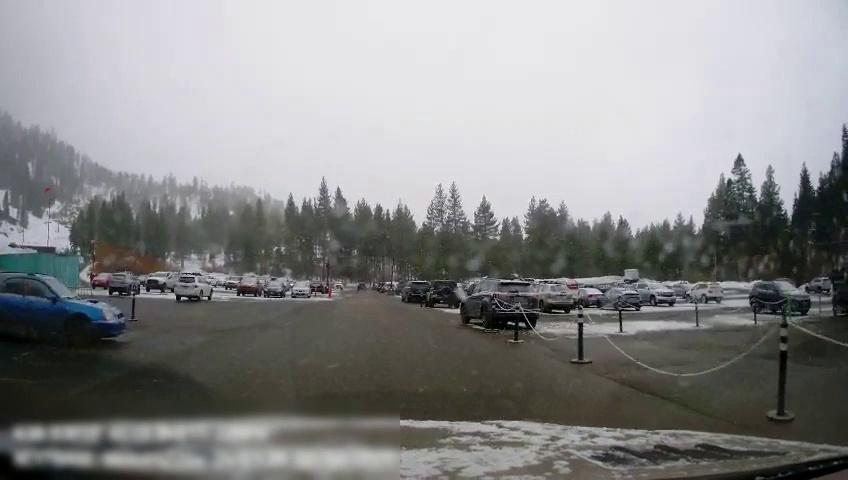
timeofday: Day
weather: Snowy
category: Vehicles | SUV
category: Vehicles | Car
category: Vehicles | SUV
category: Vehicles | SUV
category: Vehicles | Car
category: Vehicles | Car
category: Vehicles | SUV
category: Vehicles | Truck
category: Vehicles | SUV
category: Vehicles | SUV
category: Vehicles | SUV
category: Vehicles | Truck
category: Vehicles | Car
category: Vehicles | Car
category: Vehicles | SUV
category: Vehicles | SUV
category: Vehicles | SUV
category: Vehicles | SUV
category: Drivable Space